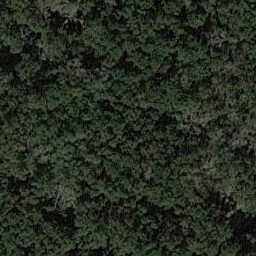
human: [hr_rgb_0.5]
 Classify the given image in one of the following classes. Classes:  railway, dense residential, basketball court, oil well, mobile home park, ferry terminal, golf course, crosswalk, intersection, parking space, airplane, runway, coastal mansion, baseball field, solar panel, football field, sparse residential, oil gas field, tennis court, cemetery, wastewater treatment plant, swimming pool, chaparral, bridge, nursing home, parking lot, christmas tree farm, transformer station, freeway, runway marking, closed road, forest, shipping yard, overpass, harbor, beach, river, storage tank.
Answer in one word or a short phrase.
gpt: forest